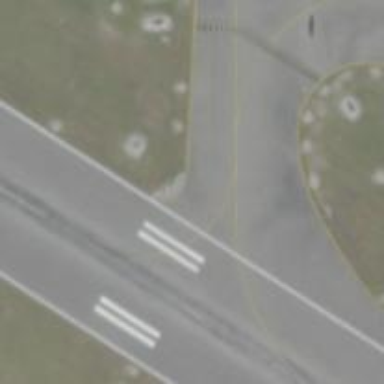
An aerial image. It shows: View of taxiway at the airport.